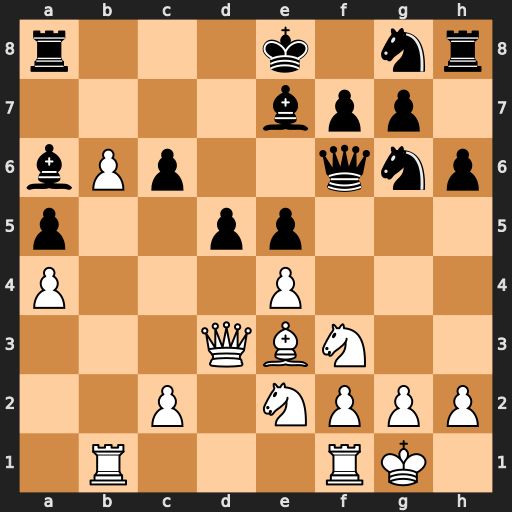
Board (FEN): r3k1nr/4bpp1/bPp2qnp/p2pp3/P3P3/3QBN2/2P1NPPP/1R3RK1
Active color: w
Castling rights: kq
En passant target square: -
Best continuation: b7 Bxb7 Rxb7